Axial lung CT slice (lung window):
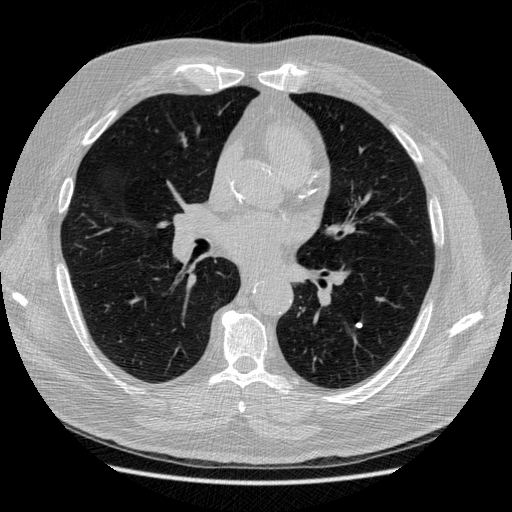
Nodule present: yes
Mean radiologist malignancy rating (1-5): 1